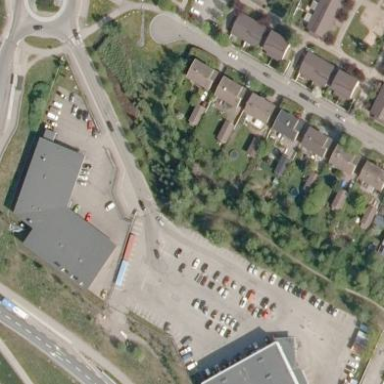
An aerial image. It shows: Paved parking area.